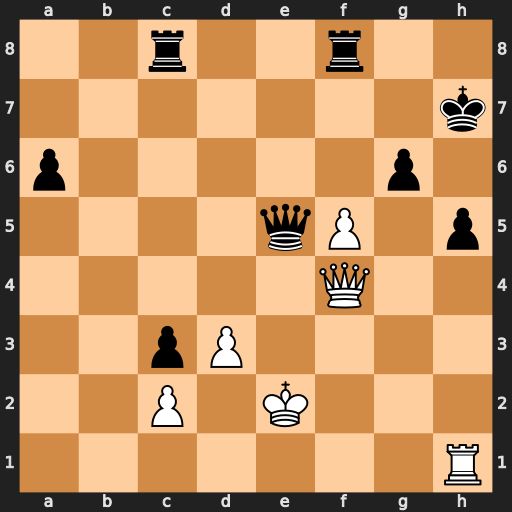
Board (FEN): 2r2r2/7k/p5p1/4qP1p/5Q2/2pP4/2P1K3/7R
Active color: w
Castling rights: -
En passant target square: -
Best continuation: Qxe5 Rfe8 fxg6+ Kxg6 Rxh5 Rxe5+ Rxe5